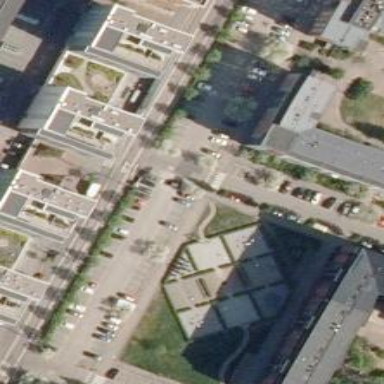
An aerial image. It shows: Footway.